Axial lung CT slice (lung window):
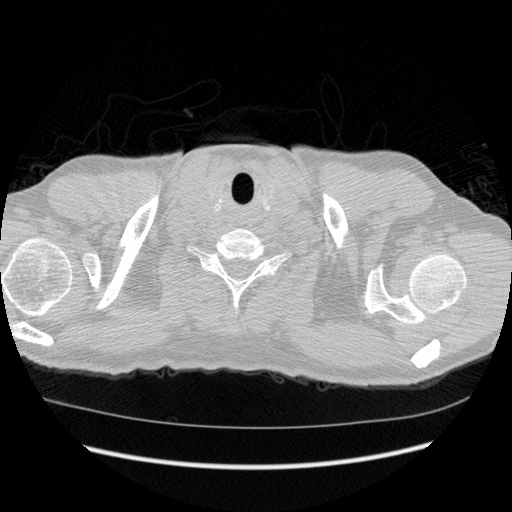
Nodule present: no